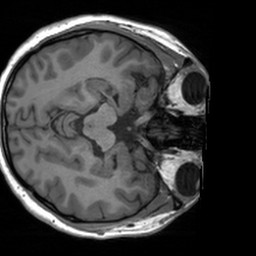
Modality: T1w
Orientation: axial
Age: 21
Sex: female
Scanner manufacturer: siemens
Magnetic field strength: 3 T
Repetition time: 1.9 s
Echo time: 0.00226 s